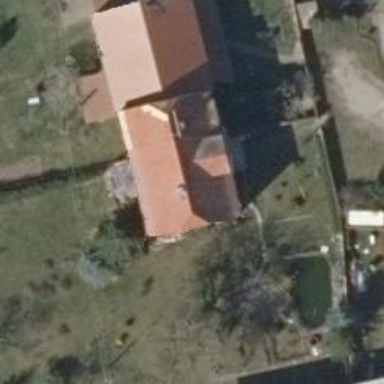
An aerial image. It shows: Building with half-hipped roof shape.